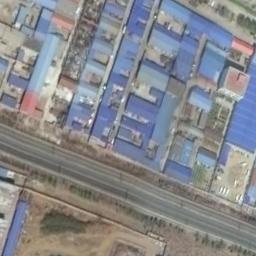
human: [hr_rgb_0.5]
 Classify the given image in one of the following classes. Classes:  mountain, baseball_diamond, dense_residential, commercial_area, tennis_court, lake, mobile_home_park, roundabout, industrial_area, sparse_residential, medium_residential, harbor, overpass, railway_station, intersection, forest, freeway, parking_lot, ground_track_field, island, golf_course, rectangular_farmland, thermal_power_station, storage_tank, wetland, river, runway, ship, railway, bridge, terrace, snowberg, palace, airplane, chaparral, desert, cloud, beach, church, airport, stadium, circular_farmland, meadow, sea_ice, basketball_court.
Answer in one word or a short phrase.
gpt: railway